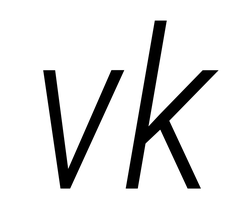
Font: Roboto-Italic_Condensed_Light_Italic